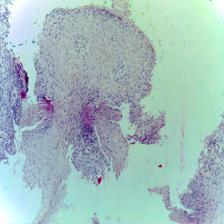
Diagnosis: Normal